Question: So, the error I'm getting when my build server builds my project is:
> Package restore is disabled by default. To give consent, open the
Visual Studio Options dialog.
I'm aware of what this error means and how to resolve it. The problem is I cannot change anything on the build server - my company won't allow it. Additionally, creating an environment variable called EnableNuGetPackageRestore and setting it to 'true' is not an option because that involves modifying the build server.
: is it possible to simply check all of the NuGet packages that are part of a solution into source control so then the build server won't have any reason to go out and re-download them? If so, then perhaps you could explain why this error is still happening, when I've verified that all of the NuGet packages (.nupkg) are in the packages folder in source control:

: Forgive my ignorance, but what is the reason for the "package restore" feature? Is it to ensure that each package is up to date with the latest version of that package? It seems to me that this "feature" should be a setting that shouldn't hinder building a project on a build server. In my mind, if we want the build server to look for newer packages, then sure, do it, otherwise if I have all my packages in source control and we tell the build server somehow to look for newer packages, that sounds reasonable to me.
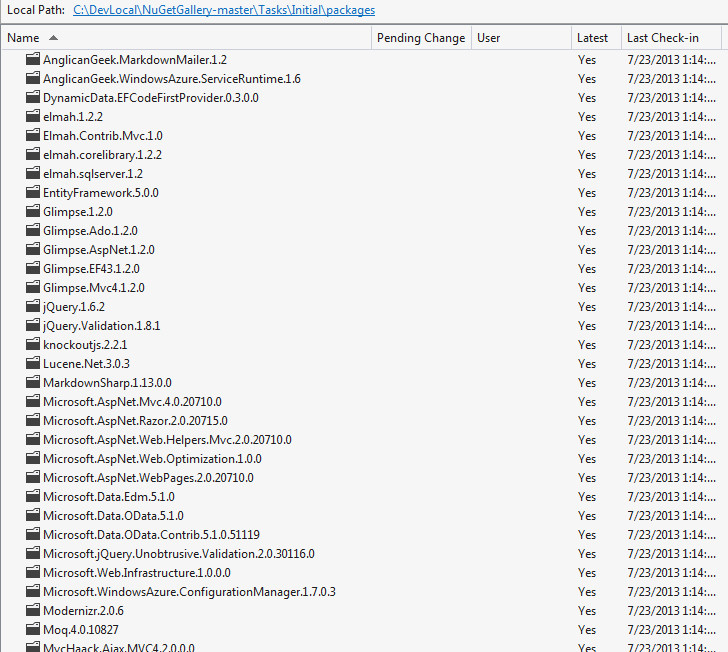
Answer: So, my situation specifically was I downloaded the source code for the actual Nuget site (to create an internal implementation of Nuget in my company), and when I tried to deploy it, that's when I got the error above.
What I had to do was:
1. Delete the .nuget folder.
2. Within your file system (not via Visual Studio), modify the .csproj files (delete where it said <packageRestore>true</packageRestore>, as well as where it imported the project that had nuget.targets in the line - just do a "find" for "nuget.targets", and delete all lines that have an import.
3. Save your .csproj file changes.
4. Check in your changes into TFS.
5. Deploy your solution.